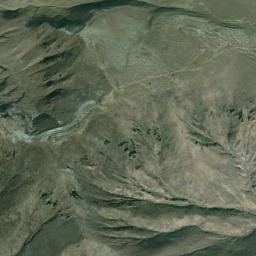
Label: mountain